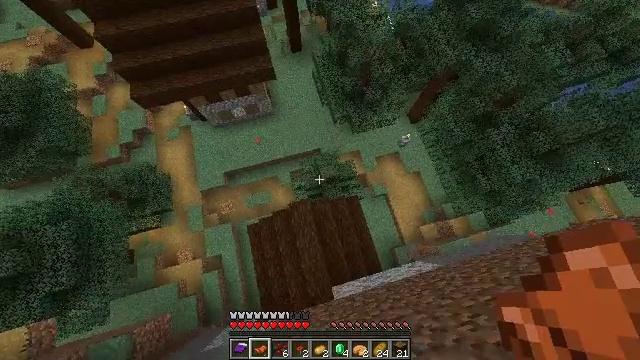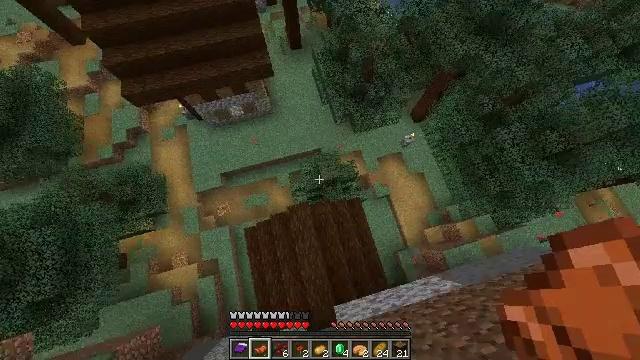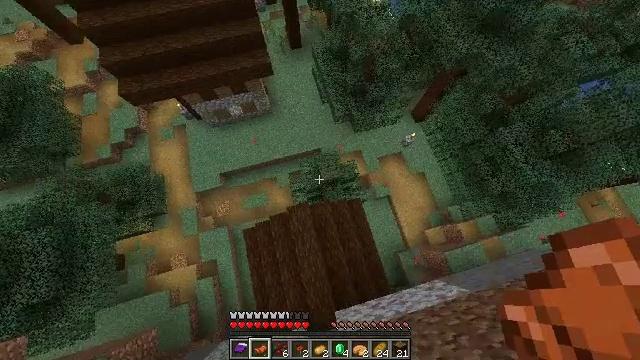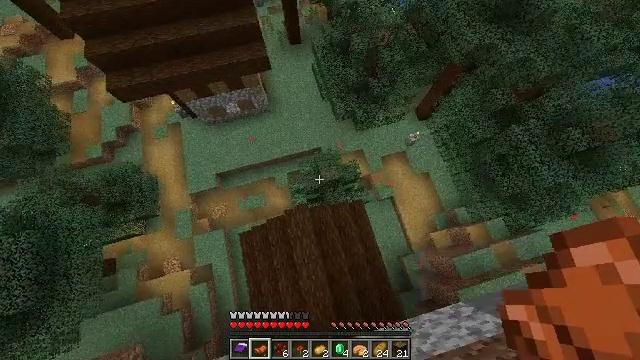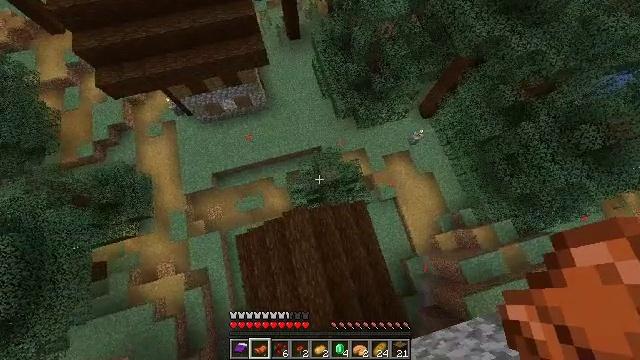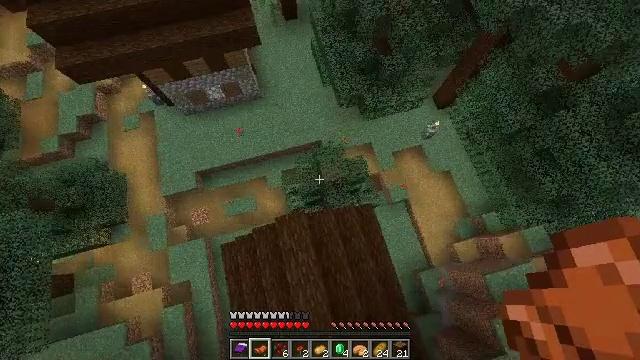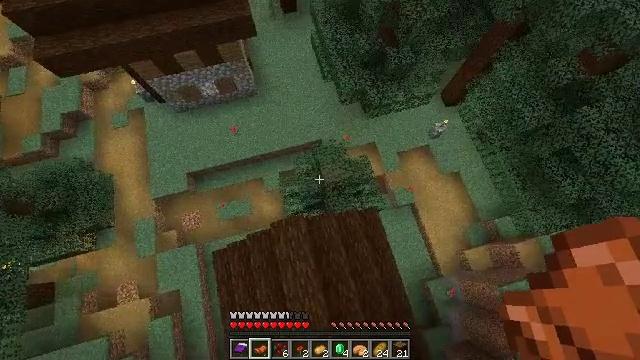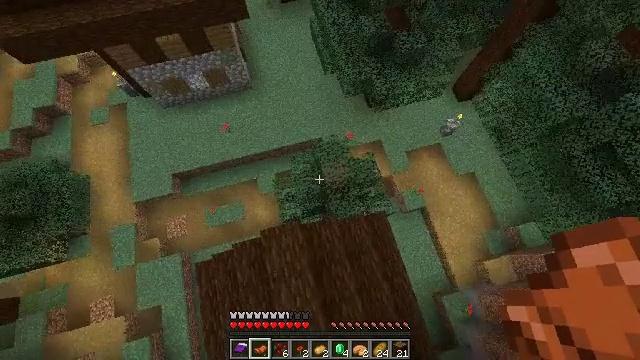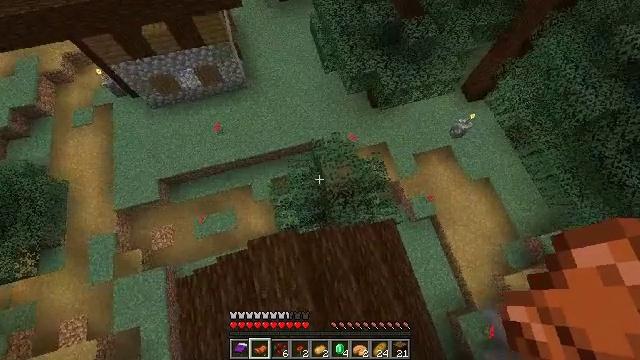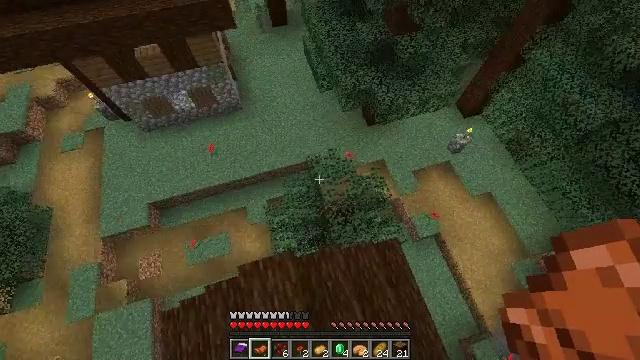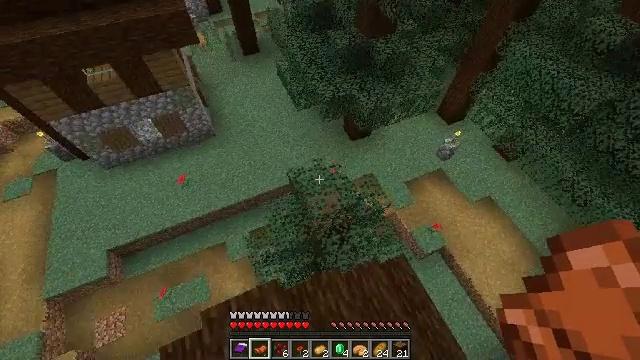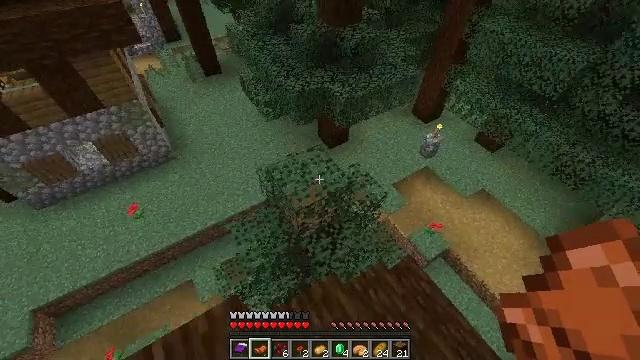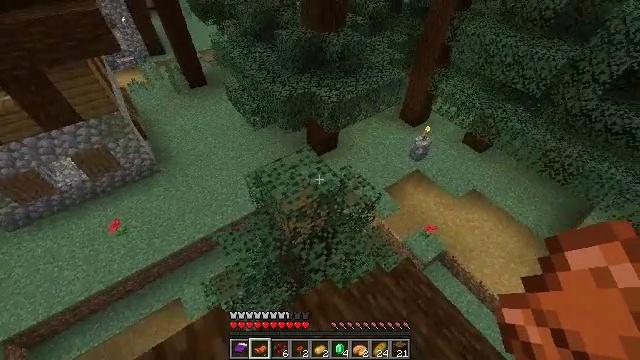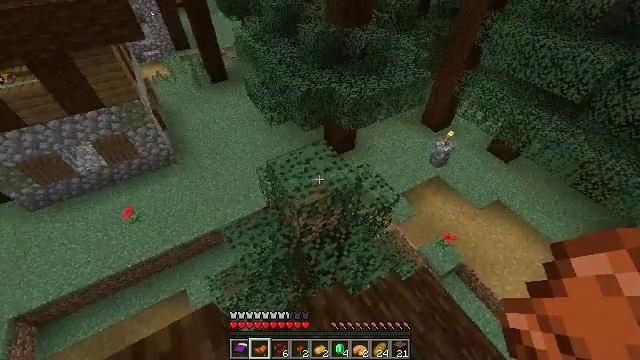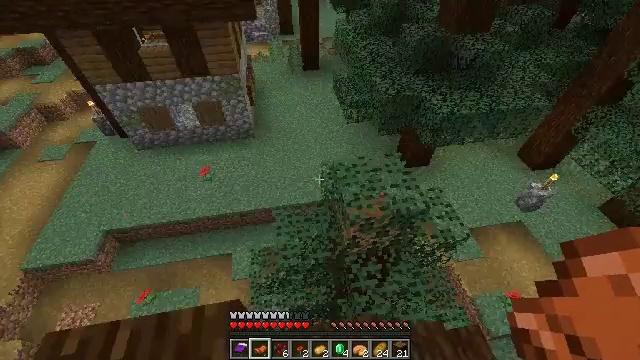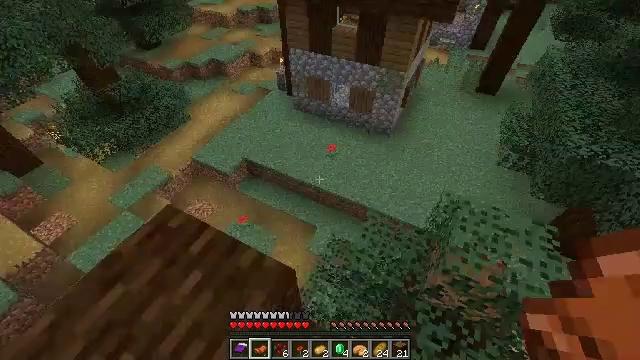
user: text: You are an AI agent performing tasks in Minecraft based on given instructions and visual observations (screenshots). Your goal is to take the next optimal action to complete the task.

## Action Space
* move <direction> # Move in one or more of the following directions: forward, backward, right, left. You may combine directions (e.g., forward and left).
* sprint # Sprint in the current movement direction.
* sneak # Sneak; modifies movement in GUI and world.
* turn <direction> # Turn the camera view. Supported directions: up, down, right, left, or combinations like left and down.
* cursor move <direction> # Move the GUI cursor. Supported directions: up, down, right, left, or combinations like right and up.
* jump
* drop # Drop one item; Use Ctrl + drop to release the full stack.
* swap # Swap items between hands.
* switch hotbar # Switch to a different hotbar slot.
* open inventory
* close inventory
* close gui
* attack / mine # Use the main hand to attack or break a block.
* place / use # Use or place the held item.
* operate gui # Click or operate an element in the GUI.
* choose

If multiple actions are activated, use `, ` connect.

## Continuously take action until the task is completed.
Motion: motion action
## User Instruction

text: craft item air
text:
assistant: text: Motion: move forward
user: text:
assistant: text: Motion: move forward
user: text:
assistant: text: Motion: no_op
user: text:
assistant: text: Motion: no_op
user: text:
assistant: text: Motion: no_op
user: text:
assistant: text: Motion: no_op
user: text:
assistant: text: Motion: move back, turn up
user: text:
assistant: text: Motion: move back, turn up
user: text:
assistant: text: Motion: move back, turn right and up
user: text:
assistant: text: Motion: turn right and up
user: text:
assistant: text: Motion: turn right and up
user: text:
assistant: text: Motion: turn right and up
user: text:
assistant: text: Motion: move forward, turn left
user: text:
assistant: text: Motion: move forward, turn left
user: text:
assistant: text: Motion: move forward, turn left
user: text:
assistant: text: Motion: move forward, turn left and up
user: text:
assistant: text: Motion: move forward, turn left
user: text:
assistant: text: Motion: move forward, turn right
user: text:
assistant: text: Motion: move forward, turn right
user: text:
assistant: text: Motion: move forward
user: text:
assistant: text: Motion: move forward
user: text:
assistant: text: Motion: move forward
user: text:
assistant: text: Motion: move forward
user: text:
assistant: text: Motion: move forward, turn left and down
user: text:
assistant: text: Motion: move forward and move right, turn left and up
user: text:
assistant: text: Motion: move forward and move right, turn left and up
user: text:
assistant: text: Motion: move forward and move right, turn left and up
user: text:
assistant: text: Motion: move forward and move right, turn left and up
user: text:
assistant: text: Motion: move forward and move right, turn left and up
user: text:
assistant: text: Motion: move forward and move right, turn left